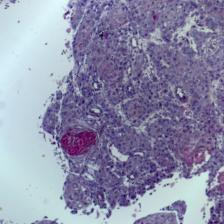
Diagnosis: OSCC